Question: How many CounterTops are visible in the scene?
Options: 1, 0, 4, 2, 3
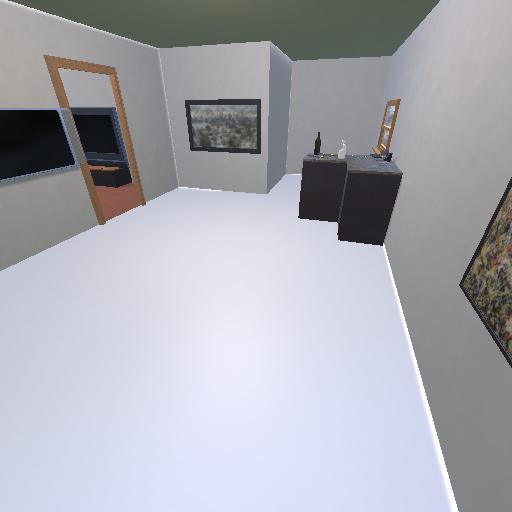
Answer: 1